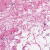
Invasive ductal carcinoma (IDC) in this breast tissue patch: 0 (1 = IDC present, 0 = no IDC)